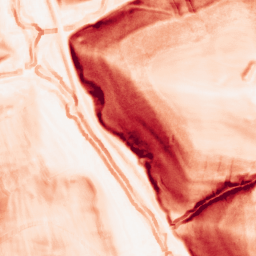
Category: morphological
Decomposition family: morphological_gradient
Decomposition parameters: size: 5
shape: square
Upsampling method: bicubic
Upsampling parameters: scale: 2
Upsampling scale: 2